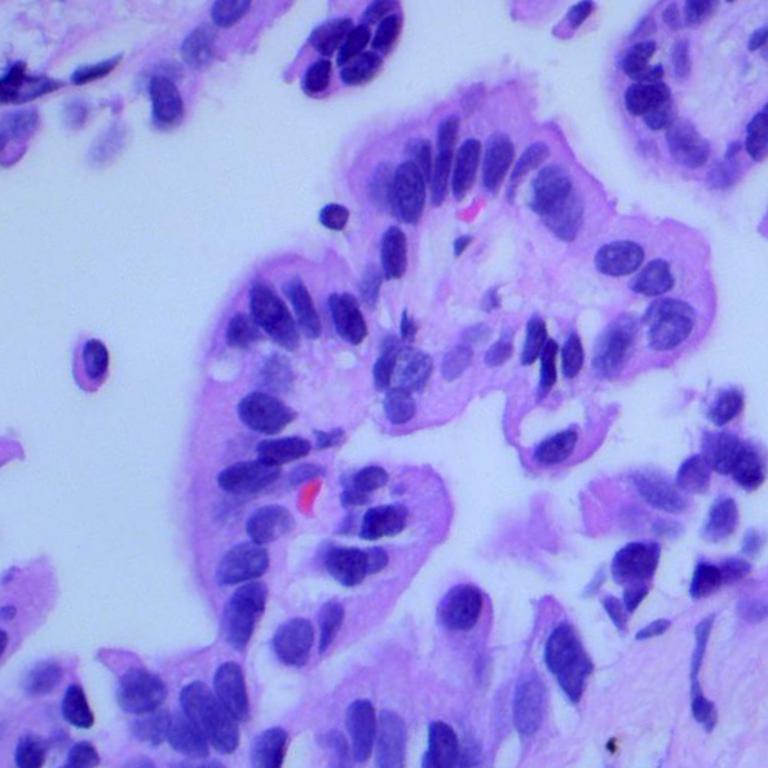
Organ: lung
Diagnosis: adenocarcinomas